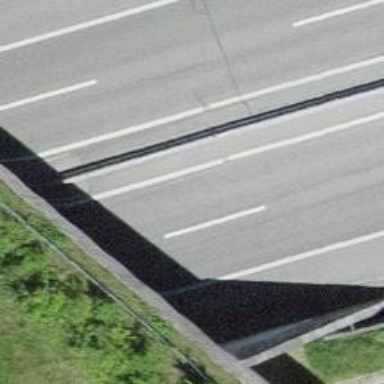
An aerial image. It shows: Tunnel on the motorway.